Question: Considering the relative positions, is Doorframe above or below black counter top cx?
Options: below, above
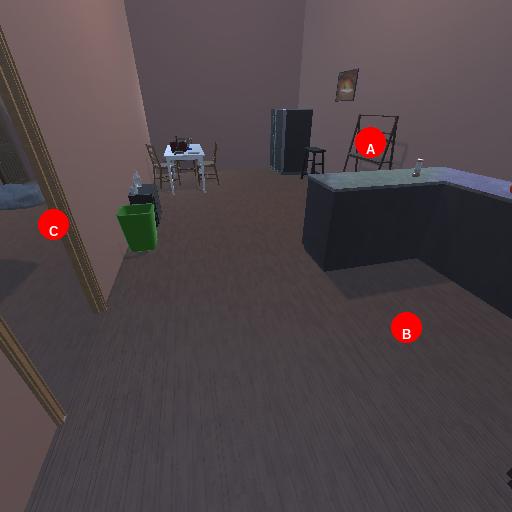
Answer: below